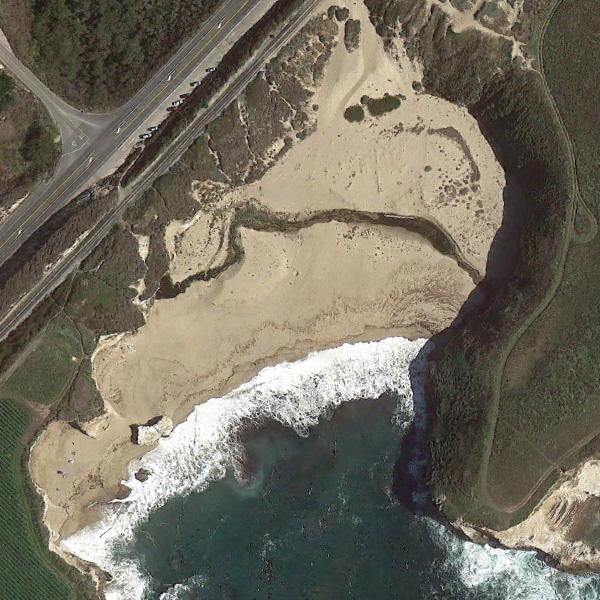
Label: Beach